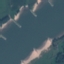
Land use / land cover: River